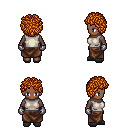
a pixel art fantasy rpg character, female body template, human, dark skin, white sleeveless shirt, robe skirt, dark blonde curly afro hairstyle, metal gloves, gray slippers, four views (front, back, left, right), 2x2 character sprite sheet, small pixel art, hard edges, no anti-aliasing